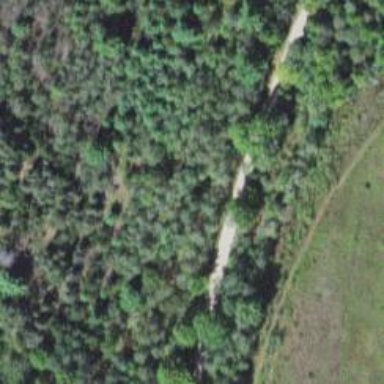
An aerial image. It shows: Unclassified road intersecting abandoned historic railway line.